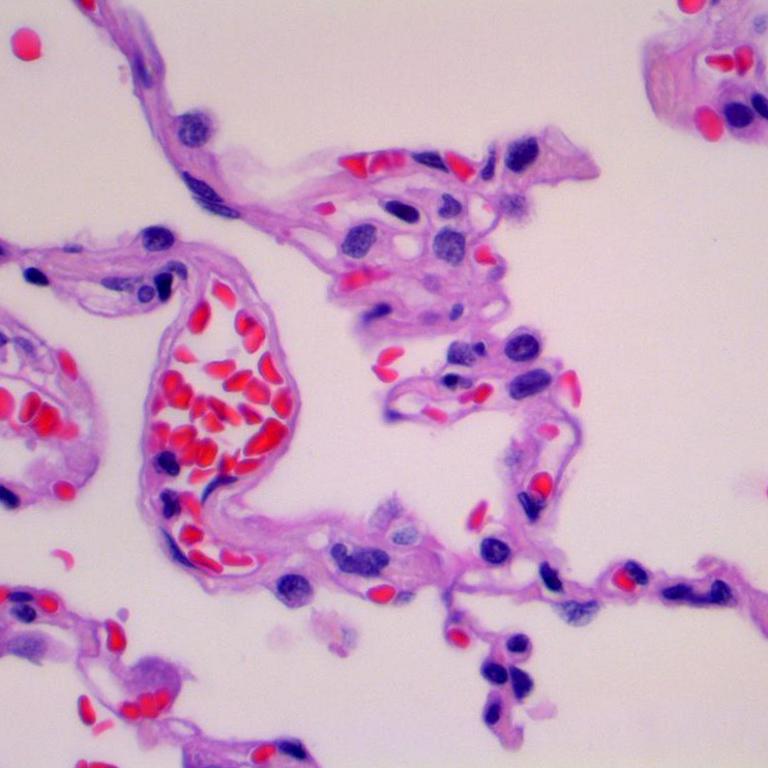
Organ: lung
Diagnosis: benign